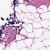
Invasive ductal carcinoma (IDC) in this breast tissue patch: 0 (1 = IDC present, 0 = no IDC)